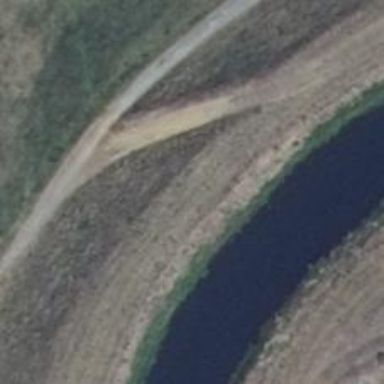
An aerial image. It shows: Grassy track with grade 5 track type.